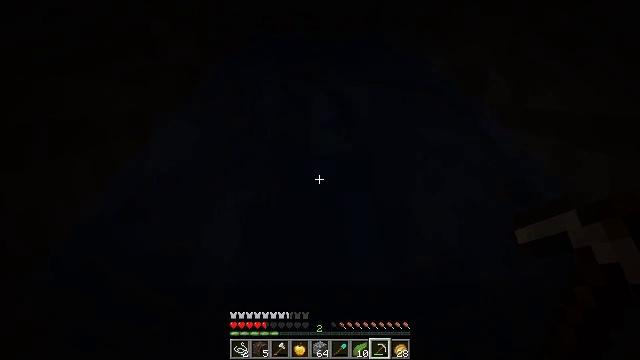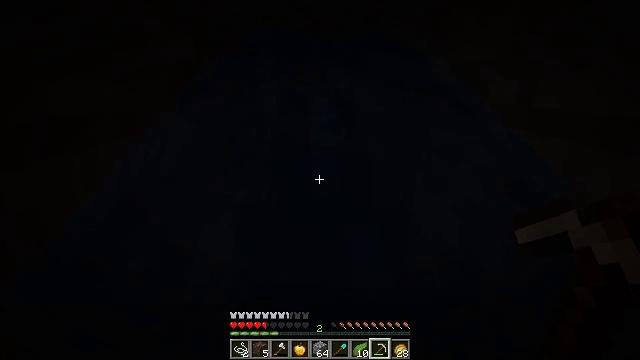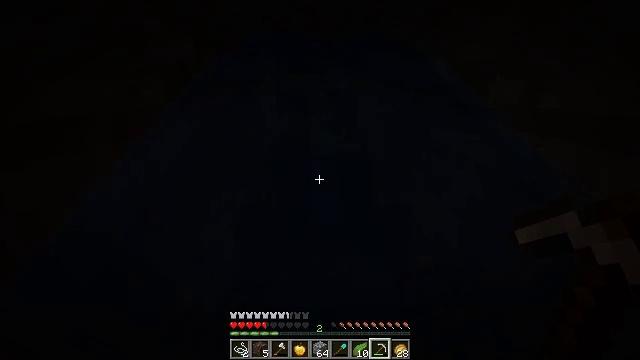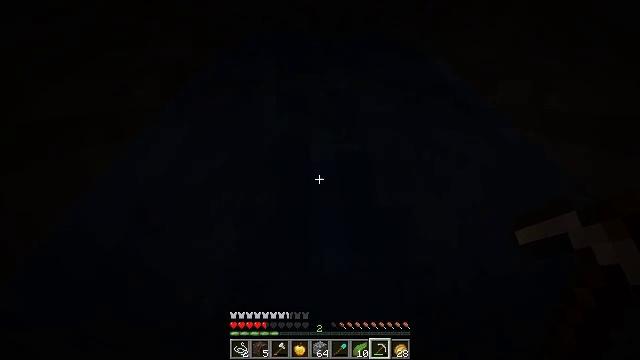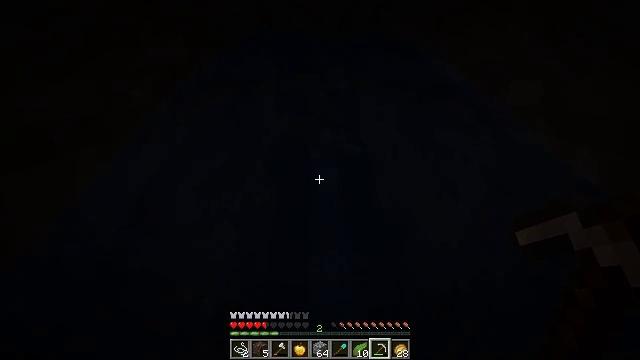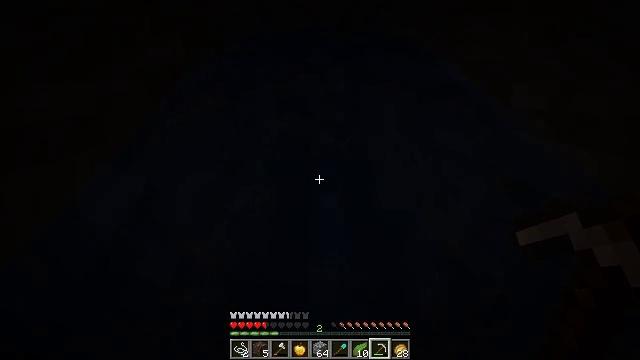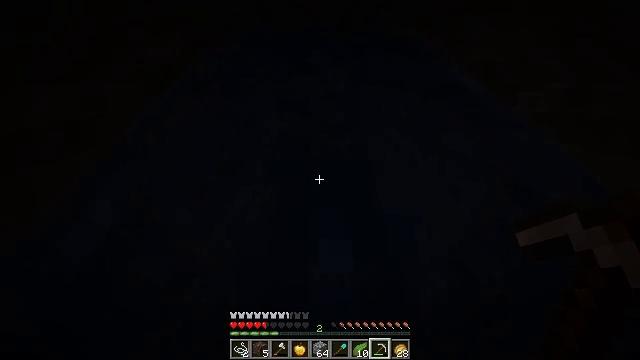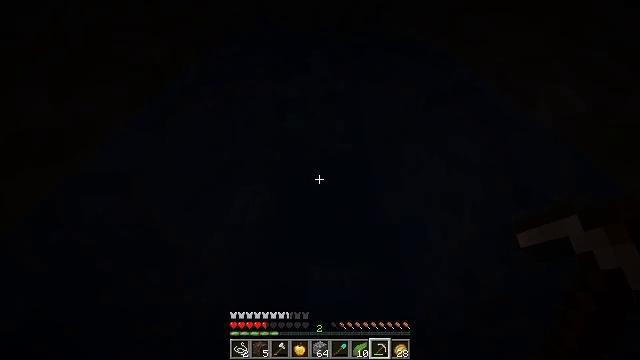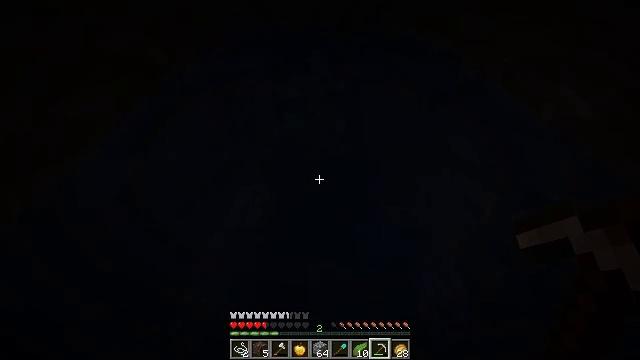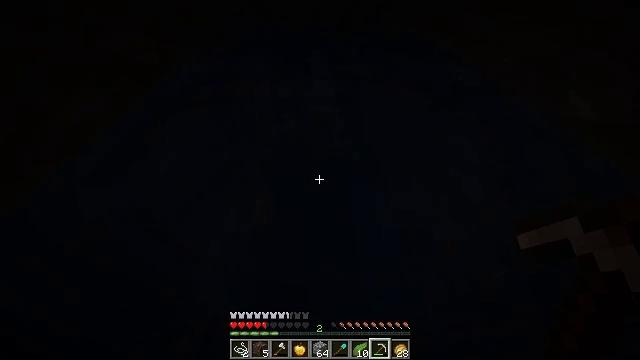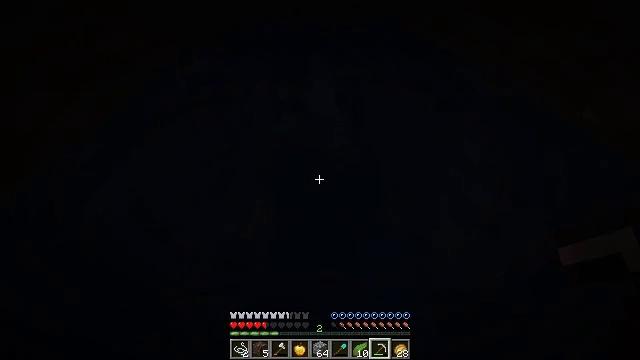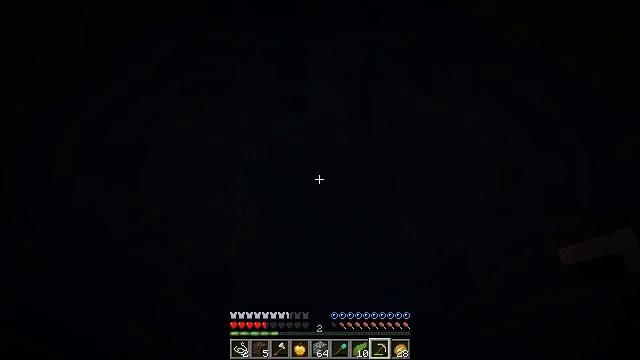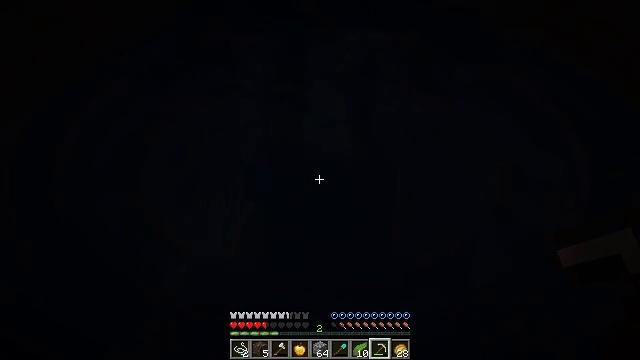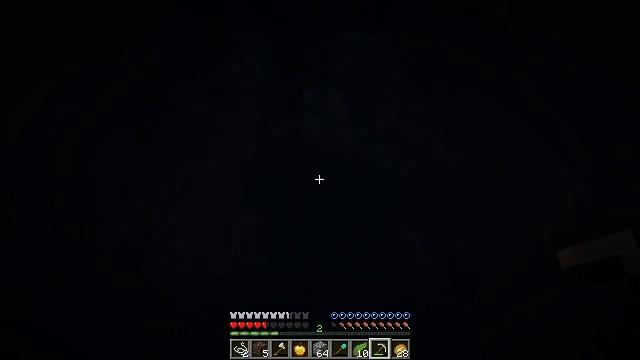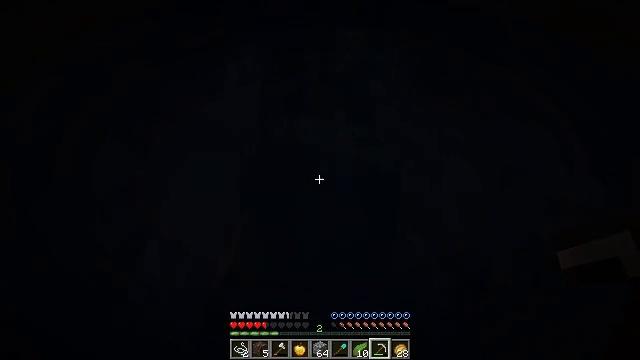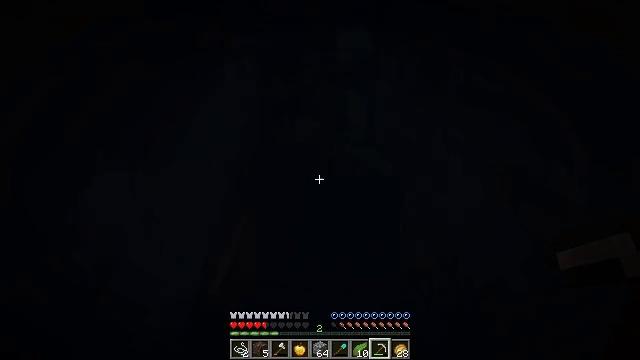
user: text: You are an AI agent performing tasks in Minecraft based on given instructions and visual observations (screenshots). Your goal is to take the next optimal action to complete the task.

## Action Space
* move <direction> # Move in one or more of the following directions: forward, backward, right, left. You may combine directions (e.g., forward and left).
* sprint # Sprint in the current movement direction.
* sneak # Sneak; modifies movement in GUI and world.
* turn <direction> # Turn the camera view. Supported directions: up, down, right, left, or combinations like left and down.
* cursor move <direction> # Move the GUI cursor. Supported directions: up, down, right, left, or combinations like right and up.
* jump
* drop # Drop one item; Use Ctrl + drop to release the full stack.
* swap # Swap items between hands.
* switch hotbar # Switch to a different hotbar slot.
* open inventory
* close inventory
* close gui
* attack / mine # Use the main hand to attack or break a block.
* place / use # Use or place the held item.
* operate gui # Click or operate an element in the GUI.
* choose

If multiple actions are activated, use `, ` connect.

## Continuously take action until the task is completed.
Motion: motion action
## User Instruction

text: Dive and mine the kelp.
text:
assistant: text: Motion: move forward
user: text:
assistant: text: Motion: move forward
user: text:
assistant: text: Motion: move forward
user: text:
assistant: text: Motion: move forward
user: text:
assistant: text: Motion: move forward
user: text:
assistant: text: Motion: move forward
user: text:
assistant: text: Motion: move forward
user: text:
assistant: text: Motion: move forward
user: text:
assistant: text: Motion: move forward
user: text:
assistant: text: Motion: move forward
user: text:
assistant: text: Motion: move forward
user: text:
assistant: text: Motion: move forward
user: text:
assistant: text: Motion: move forward
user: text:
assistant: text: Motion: move forward
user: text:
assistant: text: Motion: move forward
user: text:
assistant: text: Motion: move forward
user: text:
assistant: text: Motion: move forward
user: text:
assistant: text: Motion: move forward
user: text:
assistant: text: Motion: move forward
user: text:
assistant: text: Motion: move forward
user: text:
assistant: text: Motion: move forward
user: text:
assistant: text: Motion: move forward
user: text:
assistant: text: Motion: move forward
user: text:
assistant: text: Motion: move forward
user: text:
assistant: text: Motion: move forward, turn down
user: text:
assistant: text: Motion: no_op
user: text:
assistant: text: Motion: no_op
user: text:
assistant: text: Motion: turn down
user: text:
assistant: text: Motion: turn down
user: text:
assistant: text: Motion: no_op